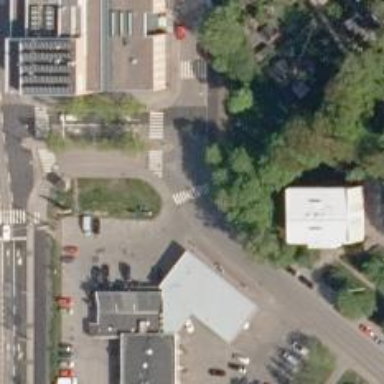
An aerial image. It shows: Asphalt crossing footway.